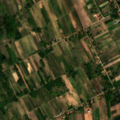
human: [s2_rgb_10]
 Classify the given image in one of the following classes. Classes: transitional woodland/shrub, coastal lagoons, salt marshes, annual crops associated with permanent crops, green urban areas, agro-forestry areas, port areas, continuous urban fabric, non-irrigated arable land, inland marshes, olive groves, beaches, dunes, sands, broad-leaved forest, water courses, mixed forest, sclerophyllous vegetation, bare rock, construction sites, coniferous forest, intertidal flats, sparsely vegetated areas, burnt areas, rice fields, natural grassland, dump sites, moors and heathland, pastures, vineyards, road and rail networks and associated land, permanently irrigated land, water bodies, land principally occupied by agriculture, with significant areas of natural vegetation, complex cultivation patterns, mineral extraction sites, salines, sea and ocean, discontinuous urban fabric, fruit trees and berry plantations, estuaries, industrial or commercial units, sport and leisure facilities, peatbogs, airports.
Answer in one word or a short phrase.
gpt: complex cultivation patterns